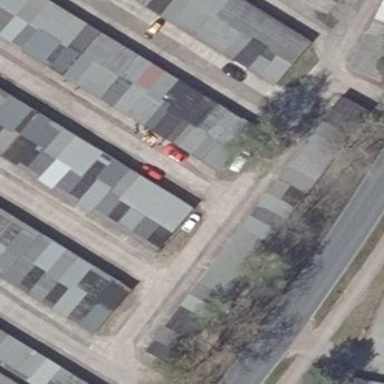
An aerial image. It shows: Group of garages.